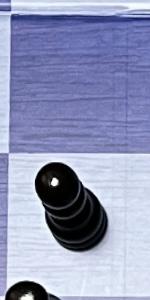
Label: Pawn_Black